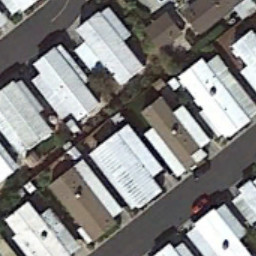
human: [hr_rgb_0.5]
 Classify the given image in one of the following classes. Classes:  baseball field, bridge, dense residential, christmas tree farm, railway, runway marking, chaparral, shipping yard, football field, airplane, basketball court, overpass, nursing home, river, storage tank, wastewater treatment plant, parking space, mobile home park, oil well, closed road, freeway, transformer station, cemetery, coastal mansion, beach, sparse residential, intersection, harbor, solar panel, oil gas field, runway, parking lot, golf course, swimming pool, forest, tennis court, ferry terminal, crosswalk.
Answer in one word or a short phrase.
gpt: mobile home park